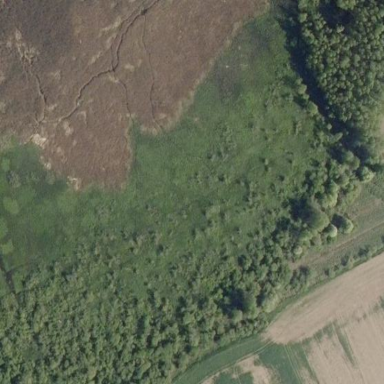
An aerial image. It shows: Swampy wetland area.